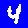
Digit: 4